Field crop: tomato
Growth stage: 2
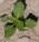
Species: solanum